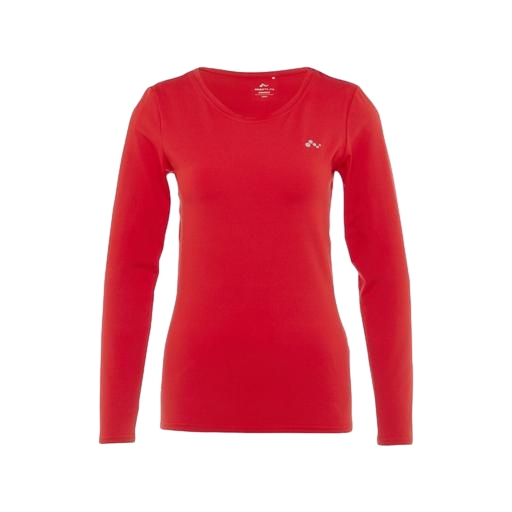
red women's long-sleeved scoop neck t-shirt light, red long-sleeve t-shirt, red long sleeve t-shirt, white background